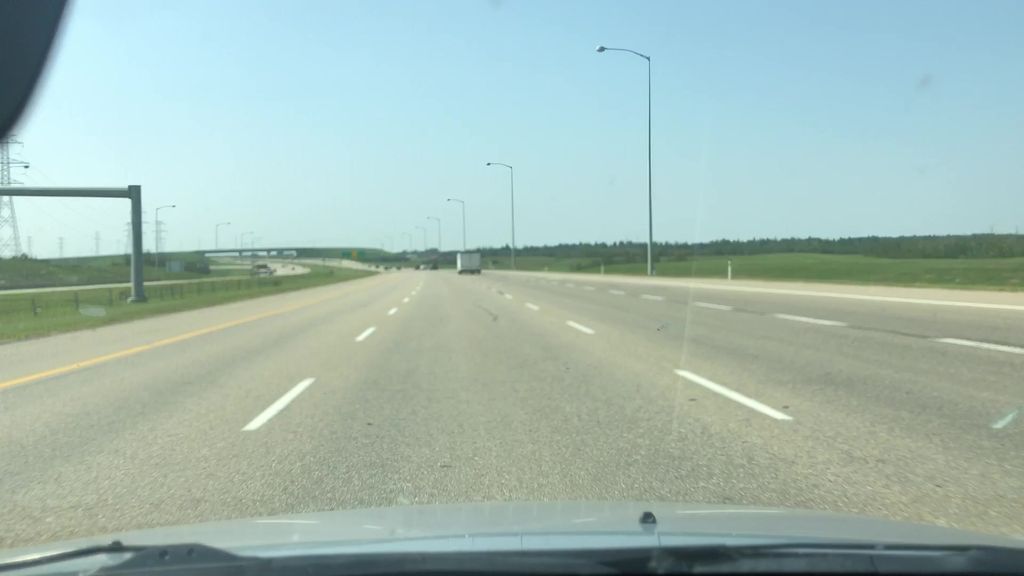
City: edmonton